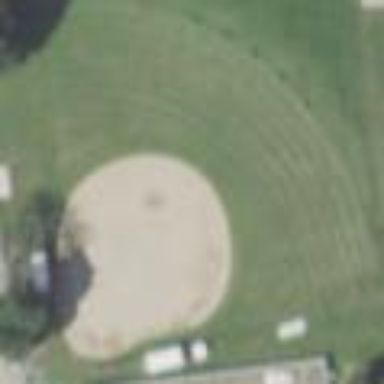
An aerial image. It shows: Baseball pitch for leisure land.